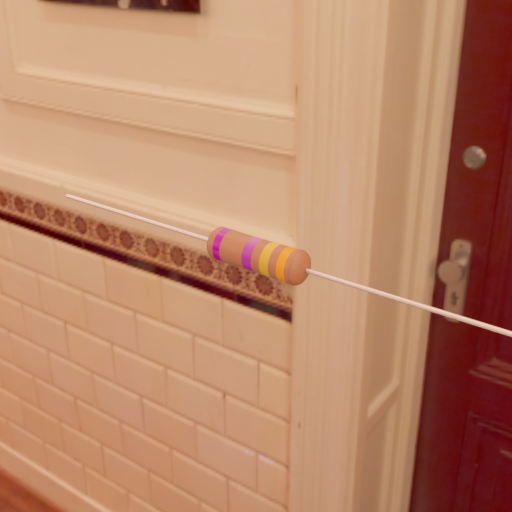
Resistor colour bands (in order): violet, violet, gold, orange